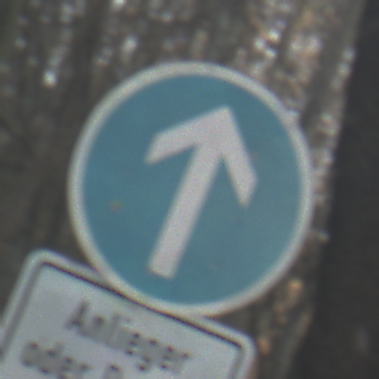
Verkehrszeichen: VorgeschriebeneFahrtrichtungGeradeaus
Zusatzzeichen unten: PersonengruppenFrei2
Umgebung: Outdoor, Nature
Tageszeit: SunriseSunset
Wetter: Clear
Licht: Natural
Jahreszeit: Winter
Kontrast: LowContrast